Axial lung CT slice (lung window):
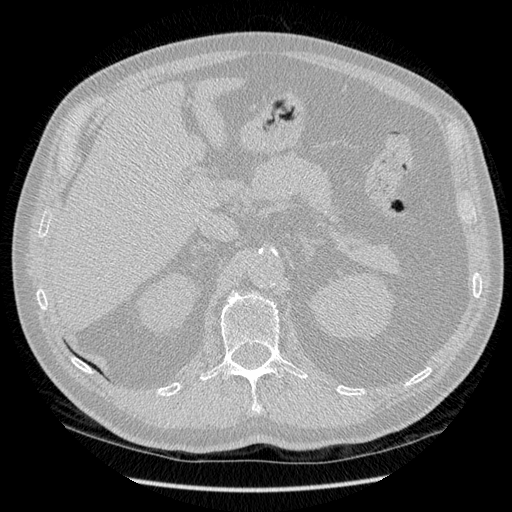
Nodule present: no